Field crop: maize
Growth stage: 2
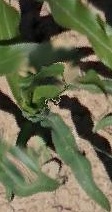
Species: maize